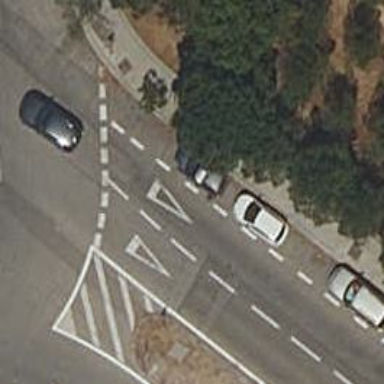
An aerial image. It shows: Road with "give way" sign.